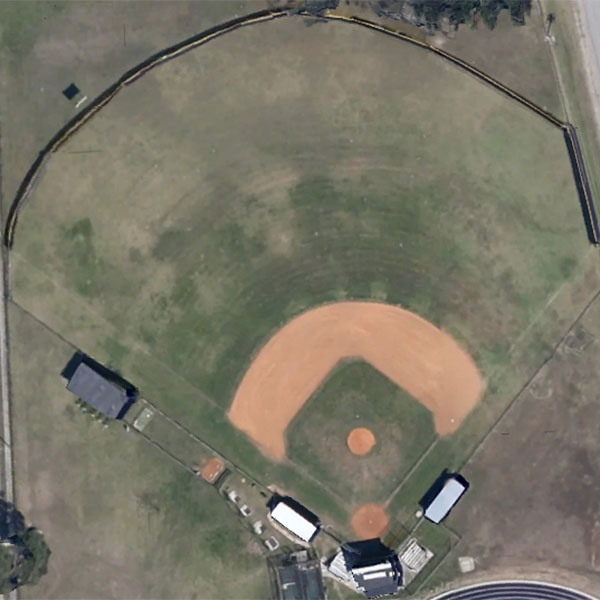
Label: BaseballField